Aerial crown-view tile of a tropical tree (Barro Colorado Island, Panama), acquired 20241216:
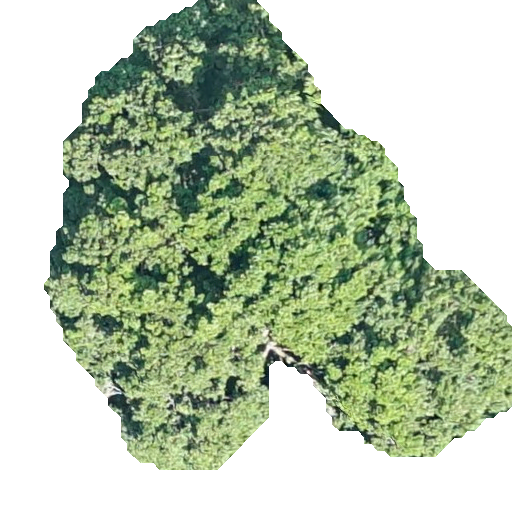
Species: Prioria copaifera
GBIF accepted scientific name: Prioria copaifera
Crown area: 205.05 m²